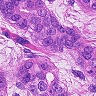
Metastatic tissue present: yes